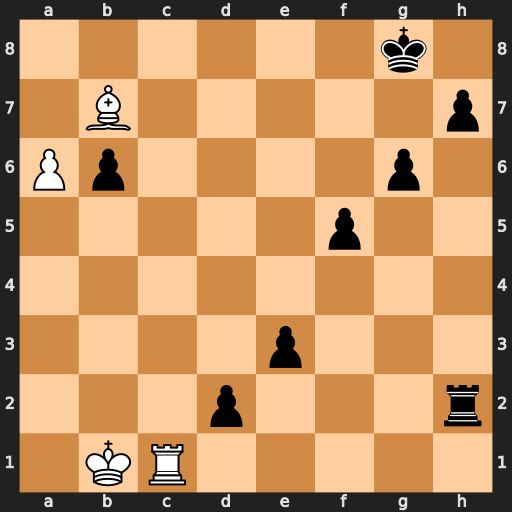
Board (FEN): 6k1/1B5p/Pp4p1/5p2/8/4p3/3p3r/1KR5
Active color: w
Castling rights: -
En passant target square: -
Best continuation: a7 dxc1=R+ Kxc1 Kg7 a8=Q